Field crop: tomato
Growth stage: 1
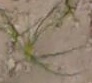
Species: cyperus